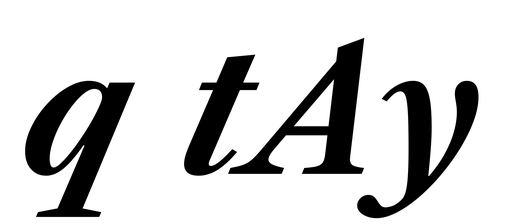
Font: LibreCaslonText-Italic_Bold_Italic